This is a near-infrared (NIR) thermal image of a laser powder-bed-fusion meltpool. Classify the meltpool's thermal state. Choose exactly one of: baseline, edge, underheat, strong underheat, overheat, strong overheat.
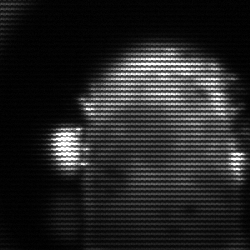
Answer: baseline